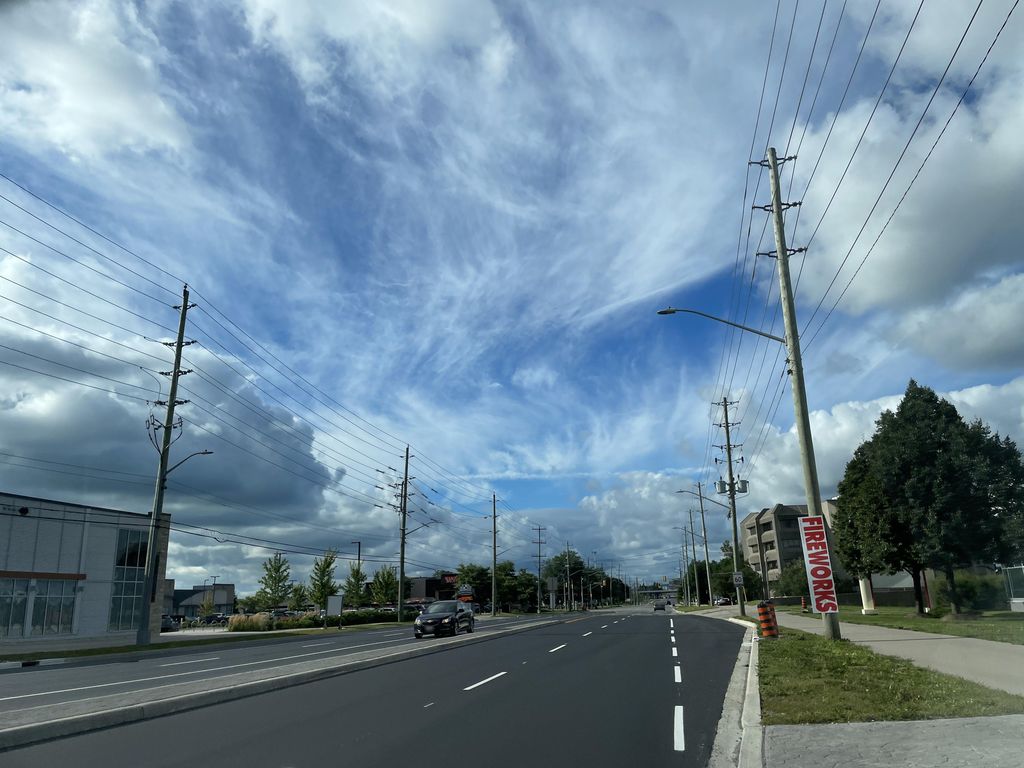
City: kitchener-waterloo